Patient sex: M
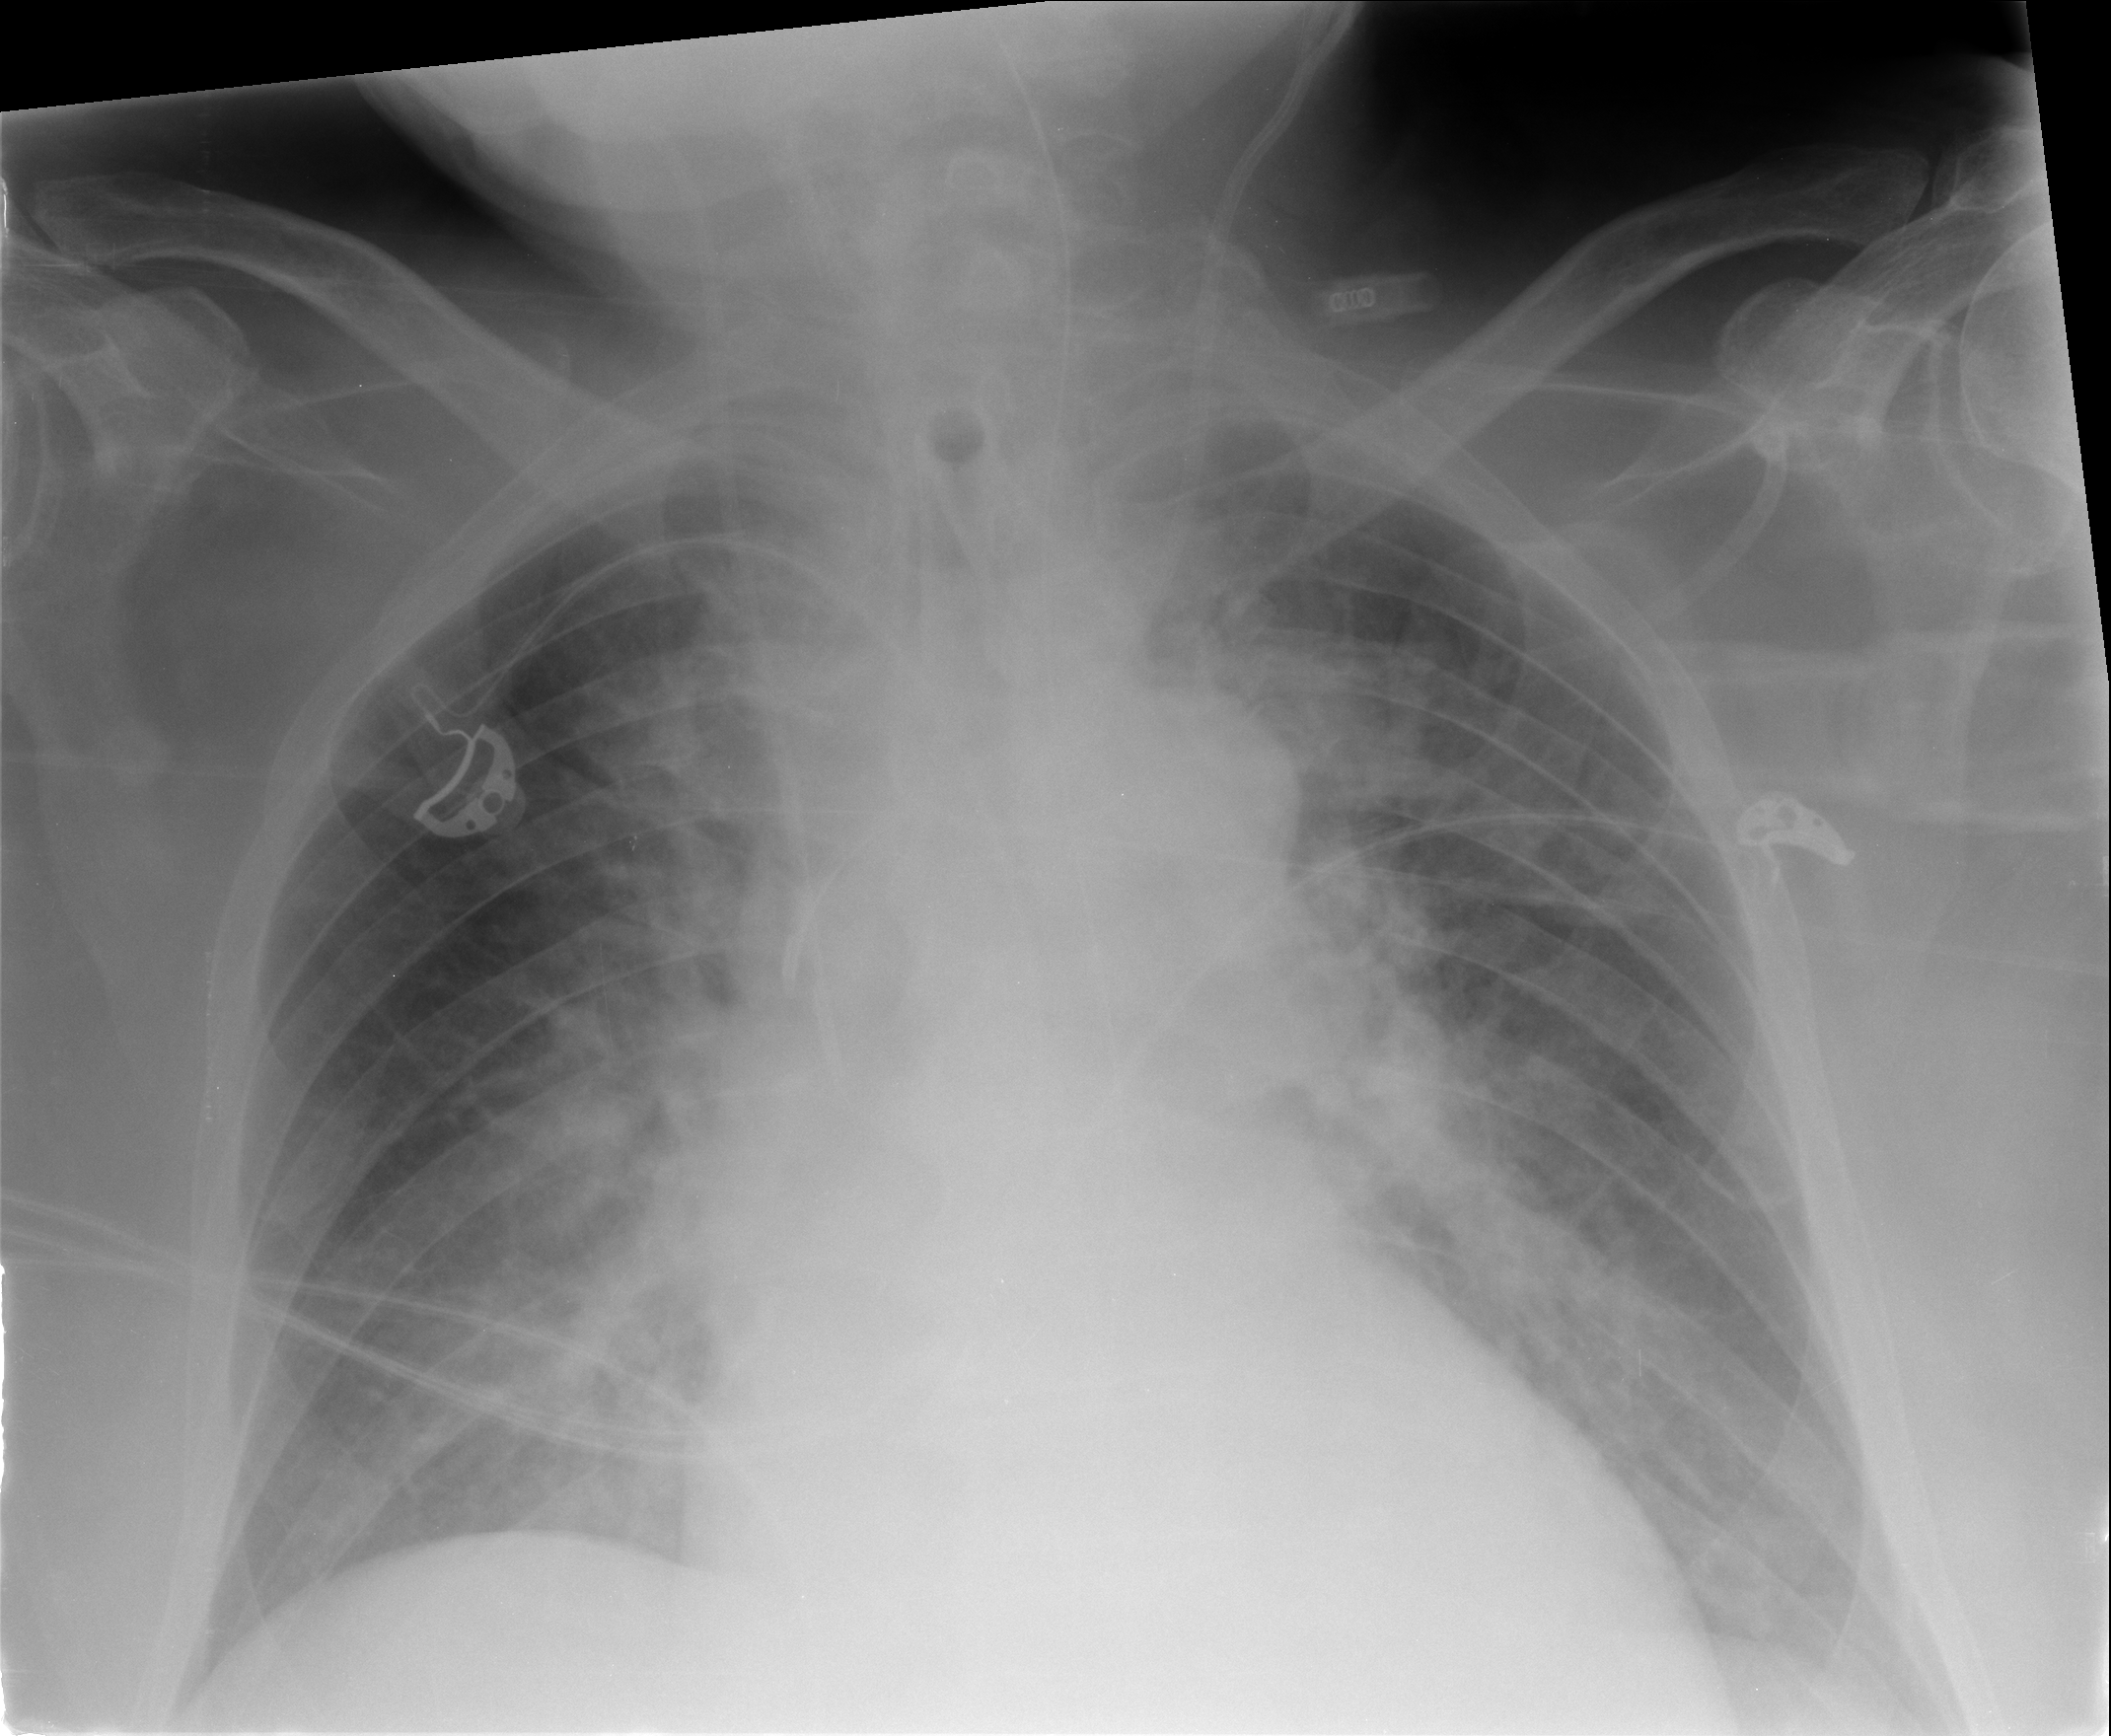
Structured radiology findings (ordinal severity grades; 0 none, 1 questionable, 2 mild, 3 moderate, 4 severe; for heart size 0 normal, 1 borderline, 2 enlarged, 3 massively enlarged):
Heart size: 2
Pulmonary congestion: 3
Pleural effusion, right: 0
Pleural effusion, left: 2
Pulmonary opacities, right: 2
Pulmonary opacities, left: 2
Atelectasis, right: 0
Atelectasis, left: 0